Aerial crown-view tile of a tropical tree (Barro Colorado Island, Panama), acquired 20241216:
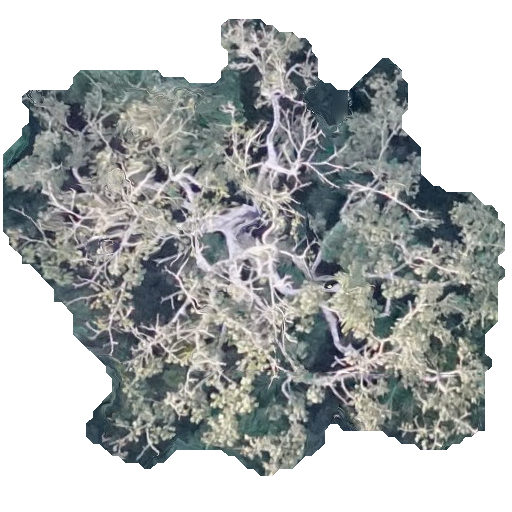
Species: Pseudobombax septenatum
GBIF accepted scientific name: Pseudobombax septenatum
Crown area: 230.638 m²